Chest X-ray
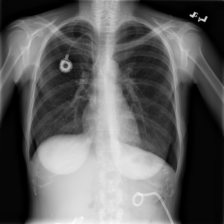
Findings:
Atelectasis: negative
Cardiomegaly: negative
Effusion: negative
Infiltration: negative
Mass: negative
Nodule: negative
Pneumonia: negative
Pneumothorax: negative
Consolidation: negative
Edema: negative
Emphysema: negative
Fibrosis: negative
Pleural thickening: negative
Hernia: negative